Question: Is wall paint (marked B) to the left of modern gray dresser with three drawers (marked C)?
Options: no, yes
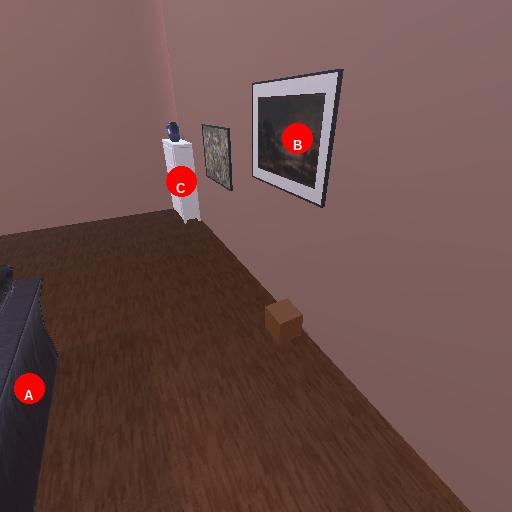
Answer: no